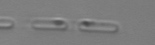
Label: Skeletonema